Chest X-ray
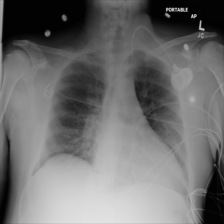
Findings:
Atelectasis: negative
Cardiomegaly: negative
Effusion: negative
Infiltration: negative
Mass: negative
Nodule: negative
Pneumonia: negative
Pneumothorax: negative
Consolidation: negative
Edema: negative
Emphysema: negative
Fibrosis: negative
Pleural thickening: negative
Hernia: negative